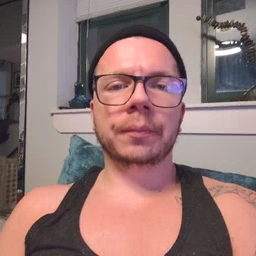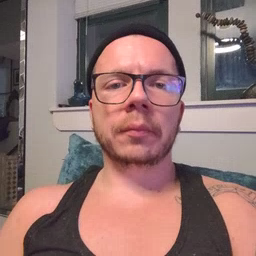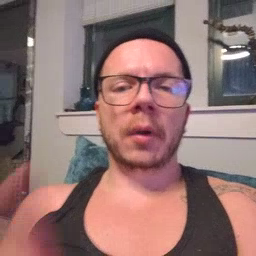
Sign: where